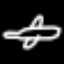
Label: airplane